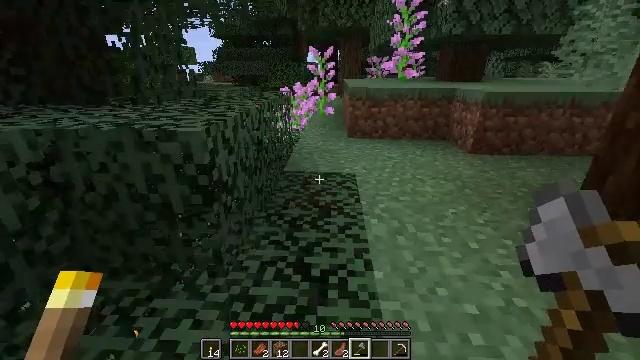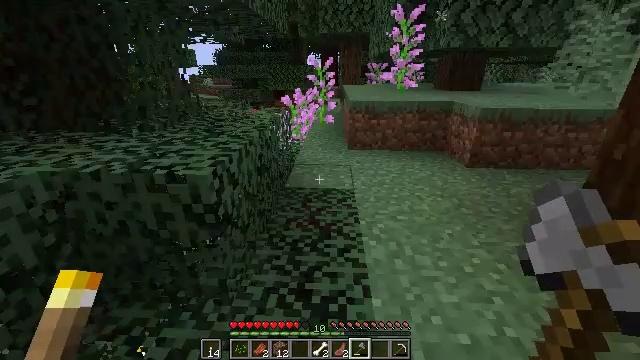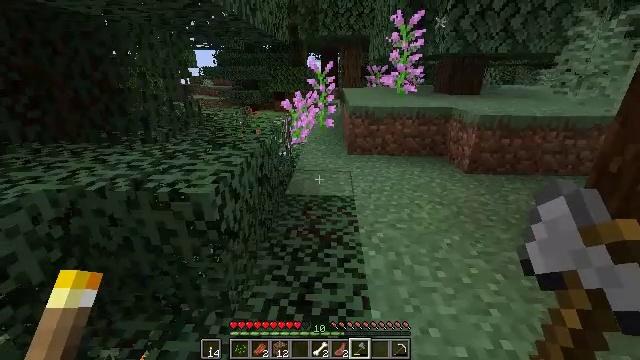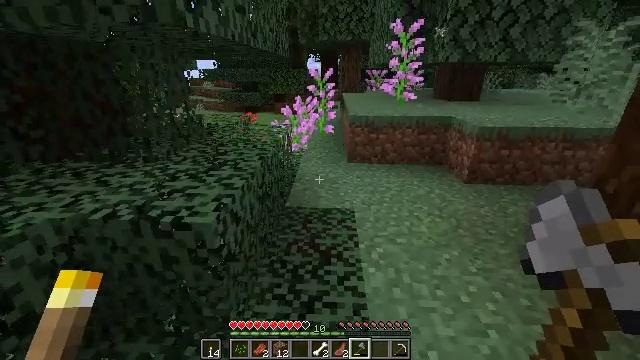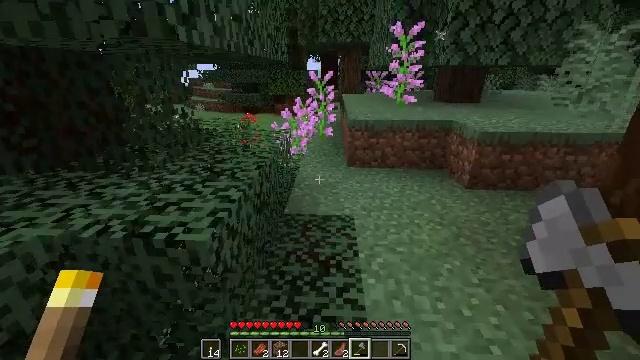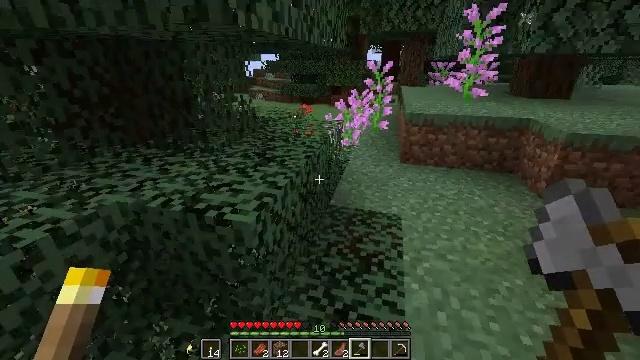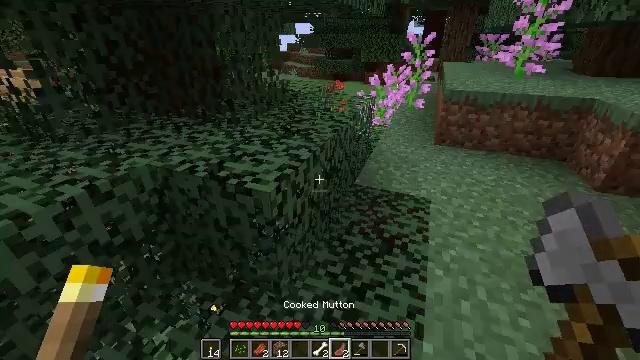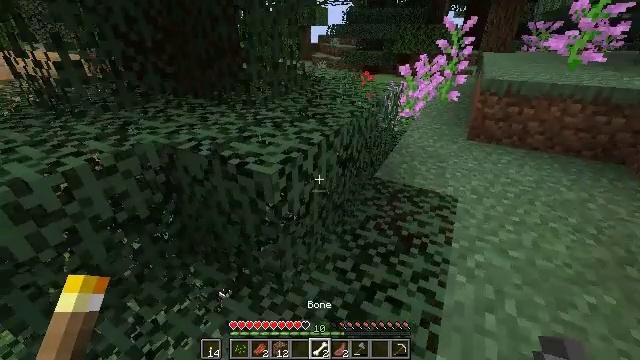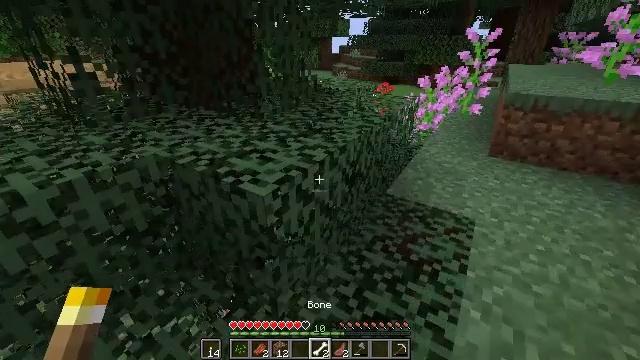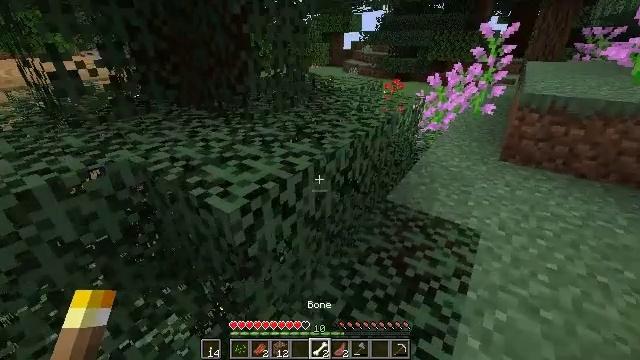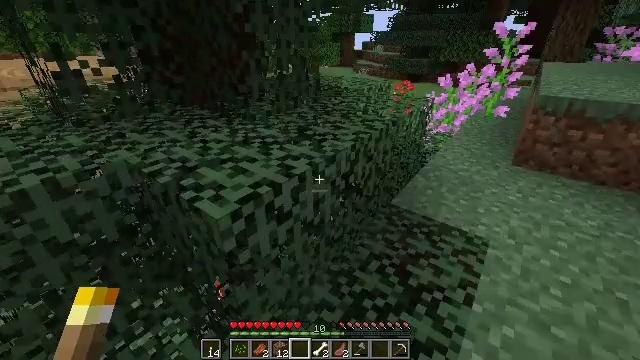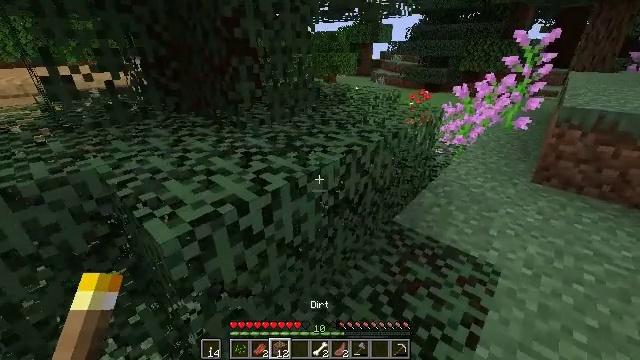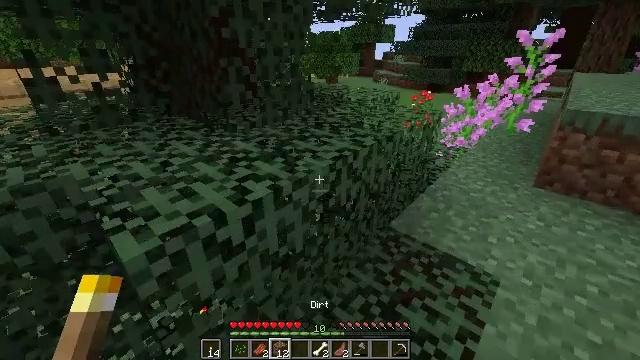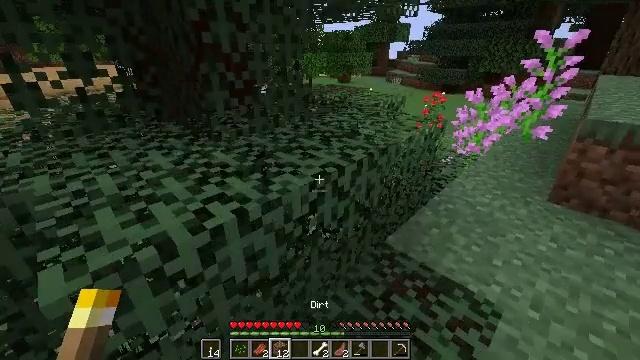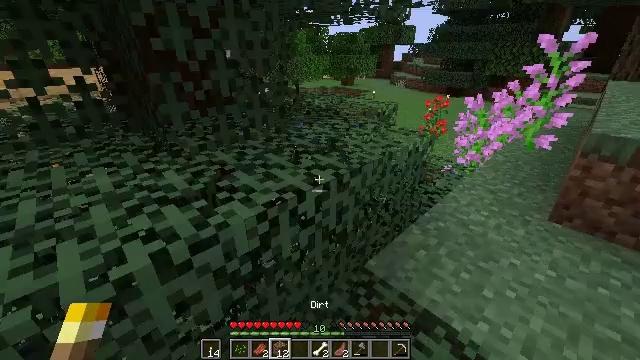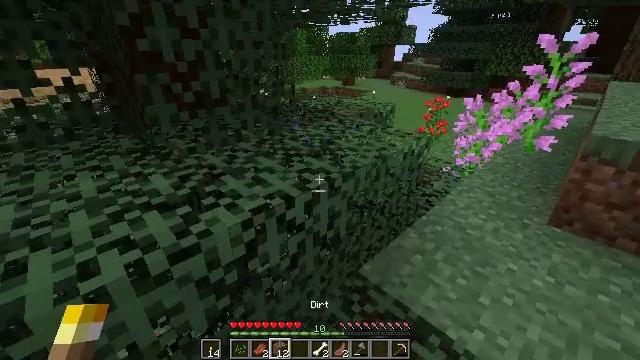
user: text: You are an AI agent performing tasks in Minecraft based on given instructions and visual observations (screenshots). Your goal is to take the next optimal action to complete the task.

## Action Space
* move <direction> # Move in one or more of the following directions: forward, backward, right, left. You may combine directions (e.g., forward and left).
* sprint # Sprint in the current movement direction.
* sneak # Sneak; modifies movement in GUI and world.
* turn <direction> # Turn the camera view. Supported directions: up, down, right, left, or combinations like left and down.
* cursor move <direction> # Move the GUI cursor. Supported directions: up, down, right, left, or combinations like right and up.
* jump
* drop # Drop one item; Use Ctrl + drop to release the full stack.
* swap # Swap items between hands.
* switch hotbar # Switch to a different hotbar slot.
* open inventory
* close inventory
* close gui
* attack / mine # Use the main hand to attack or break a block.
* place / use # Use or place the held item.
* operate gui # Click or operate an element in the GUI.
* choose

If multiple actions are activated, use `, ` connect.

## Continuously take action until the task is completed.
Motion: motion action
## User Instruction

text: Combat the zombie.
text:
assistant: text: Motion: move forward, jump
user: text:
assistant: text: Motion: move forward, jump
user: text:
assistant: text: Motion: move forward
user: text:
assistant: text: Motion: move forward and move right
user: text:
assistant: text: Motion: move forward and move right, turn left and down
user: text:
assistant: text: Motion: move forward and move right, turn left and down
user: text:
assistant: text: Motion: move forward and move right, turn left and down
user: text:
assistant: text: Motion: move forward and move right, turn left and up
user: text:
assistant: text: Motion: move forward and move right, turn left
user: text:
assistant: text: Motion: move forward and move right, turn left
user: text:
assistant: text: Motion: move forward and move right, turn left and up
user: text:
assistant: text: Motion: move forward and move right
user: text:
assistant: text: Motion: move forward and move right, turn left
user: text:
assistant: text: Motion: move forward and move right, turn left
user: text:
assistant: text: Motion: move forward and move right
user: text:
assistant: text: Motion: move forward and move right
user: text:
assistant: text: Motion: move forward and move right
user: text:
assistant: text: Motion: move forward and move right, turn left
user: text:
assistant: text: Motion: move forward and move right, turn left
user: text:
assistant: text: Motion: move forward and move right
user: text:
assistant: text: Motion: move forward and move right
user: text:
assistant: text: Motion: move forward and move right
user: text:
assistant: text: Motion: move forward and move right
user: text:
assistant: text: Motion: move forward and move right, turn left
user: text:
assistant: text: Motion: move forward and move right, turn left
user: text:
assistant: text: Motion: move forward and move right, turn left
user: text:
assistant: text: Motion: move forward and move right, turn left
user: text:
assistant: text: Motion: move forward and move right, turn left
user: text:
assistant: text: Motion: move forward and move right, turn left
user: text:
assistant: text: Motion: move forward and move right, turn left